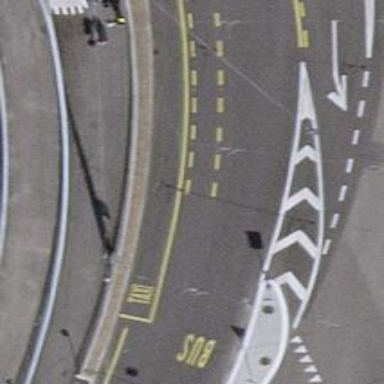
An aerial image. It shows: Road with traffic signals.